Chest X-ray:
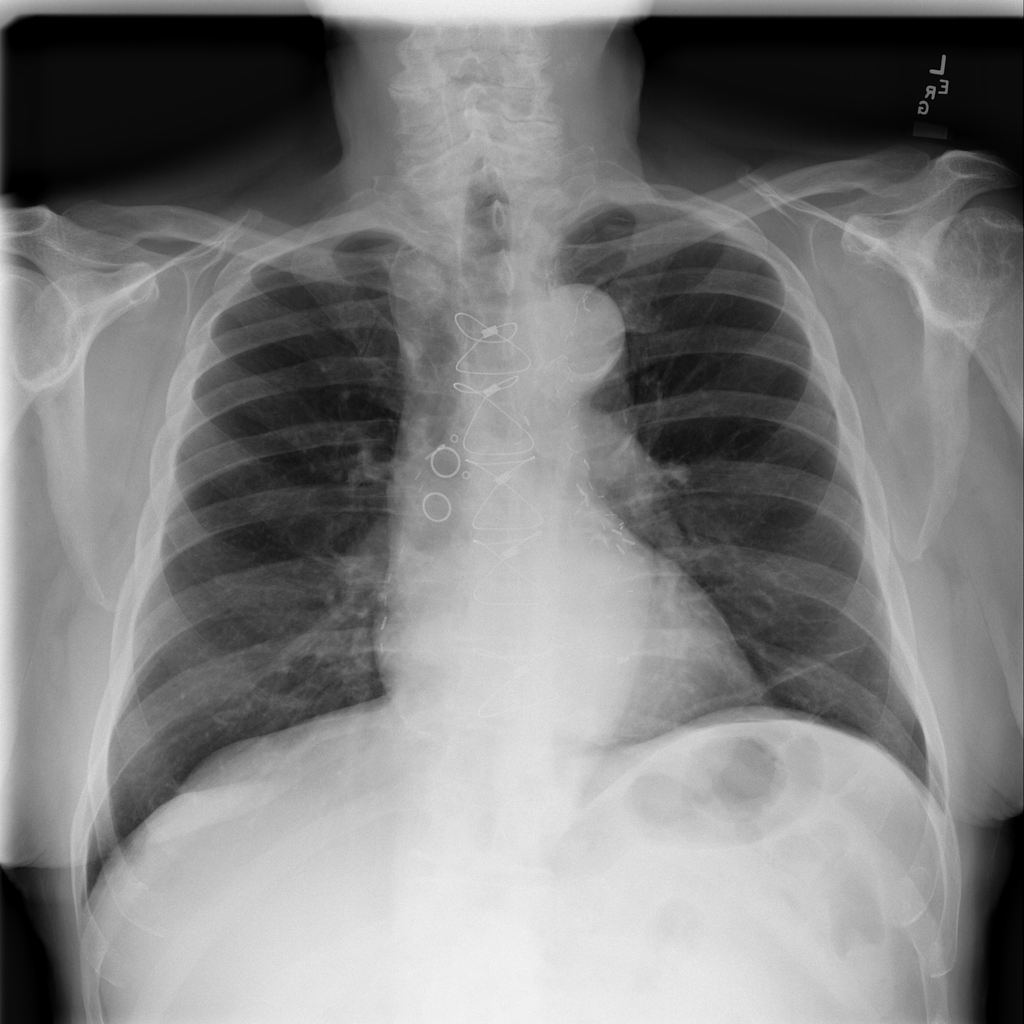
Findings: Fibrosis
No abnormal finding: no